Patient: sex M, age 64
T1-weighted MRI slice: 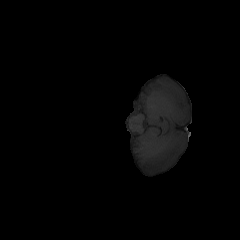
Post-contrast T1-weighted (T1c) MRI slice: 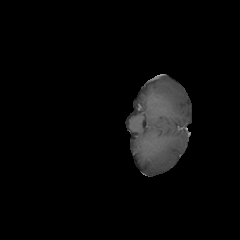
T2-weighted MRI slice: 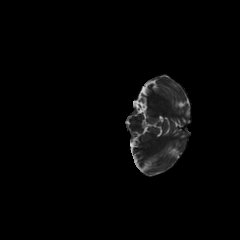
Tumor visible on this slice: no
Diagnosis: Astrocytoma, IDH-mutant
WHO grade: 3